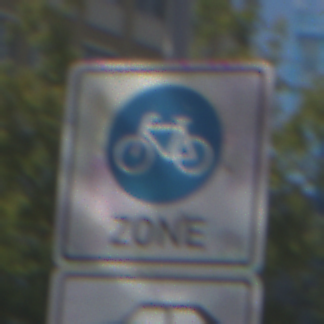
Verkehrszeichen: BeginnFahrradzone
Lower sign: MehrspurigeFahrzeugeFrei1
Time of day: MorningAfternoon
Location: Outdoor (Urban)
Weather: Clear
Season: NotSpecified
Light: Natural